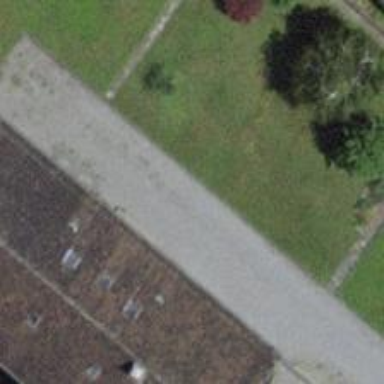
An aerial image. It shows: Path made of paving stones.